Interaction volume radius: 5 \u00c5
Interaction volume height: 15 \u00c5
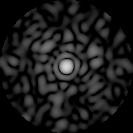
Disorder parameter: 0.8331